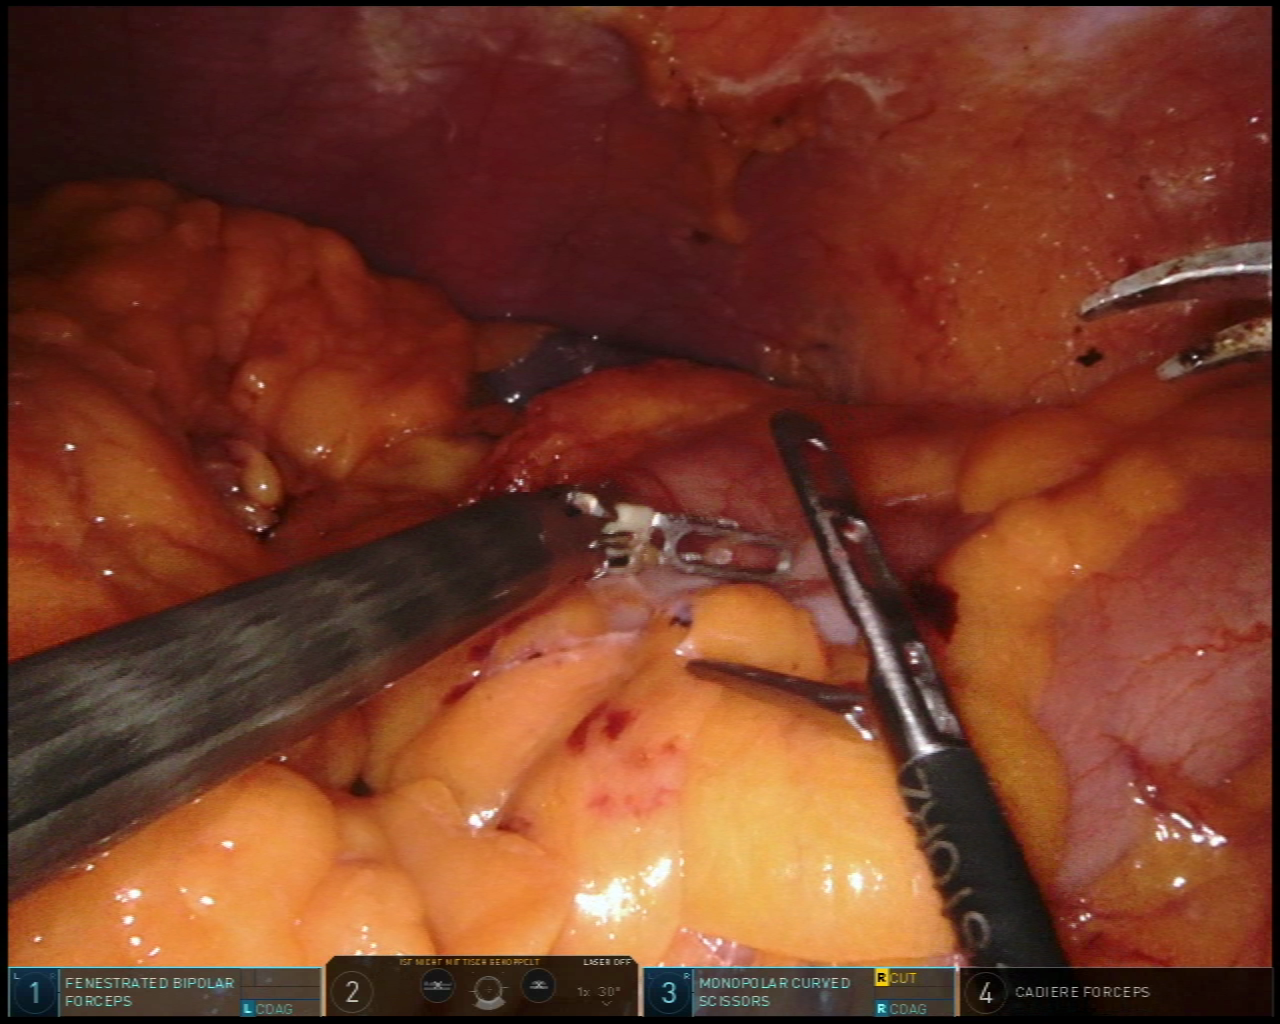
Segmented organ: abdominal_wall
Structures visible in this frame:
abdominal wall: yes
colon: yes
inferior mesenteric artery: no
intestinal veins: no
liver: no
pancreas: no
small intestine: no
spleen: yes
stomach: no
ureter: no
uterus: no
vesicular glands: no